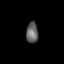
Tissue: lung
Cell type: Epithelial cells
Senescence score: 0.1839
Nuclear area (px): 247
Mean DAPI intensity: 97.567